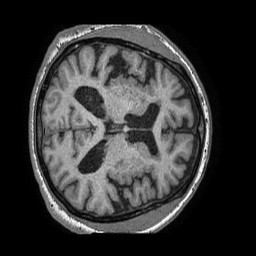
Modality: T1w
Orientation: axial
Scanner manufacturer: philips
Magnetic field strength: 1.5 T
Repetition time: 0.007575 s
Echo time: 0.003442 s